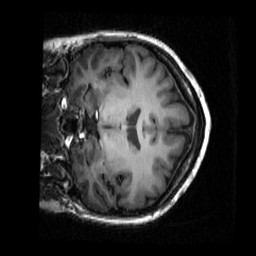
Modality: T1w
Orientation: coronal
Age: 18
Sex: female